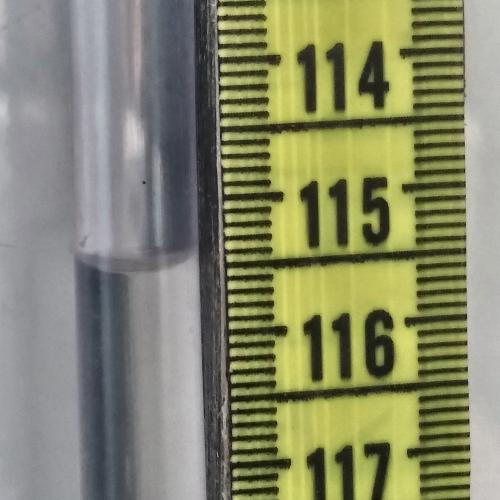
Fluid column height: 115.4 cm